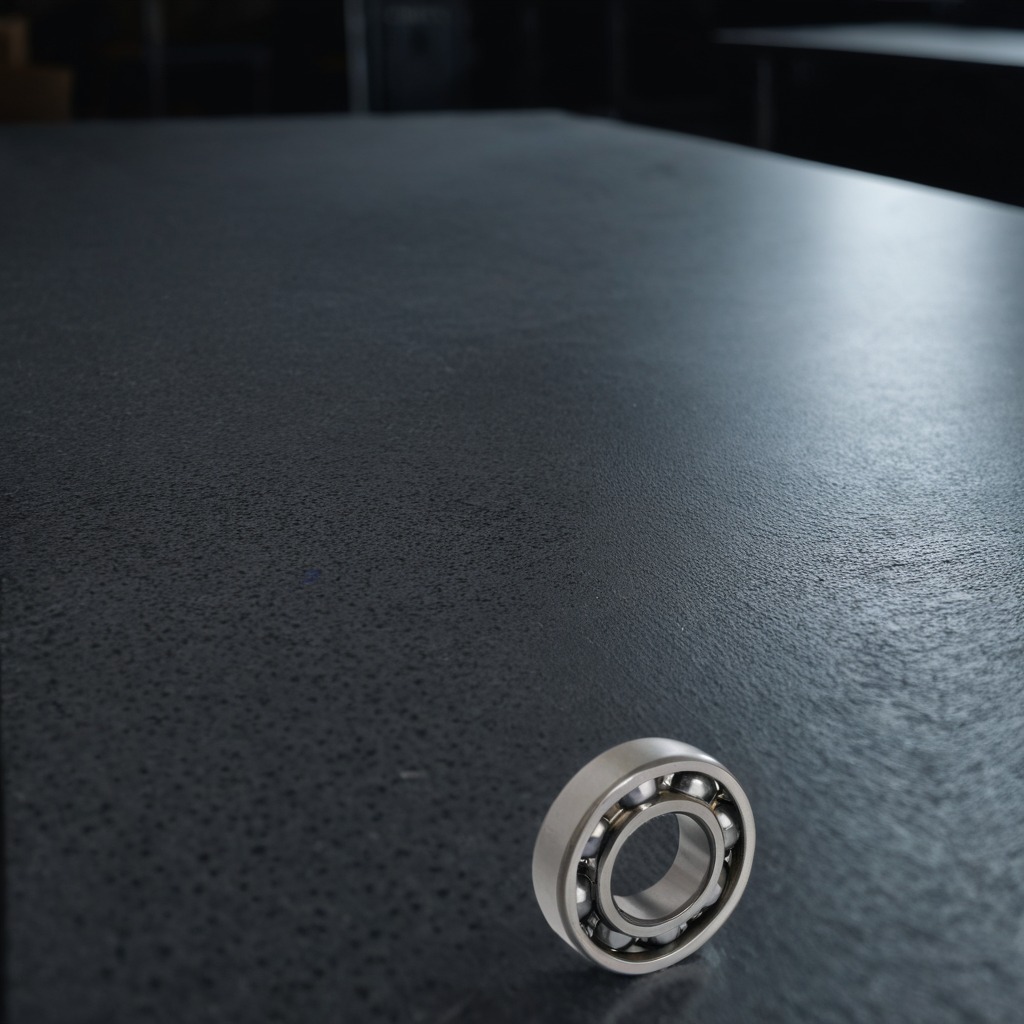
A metal ball bearing is lying on a clean granite table inside a workshop at night.